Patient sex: F
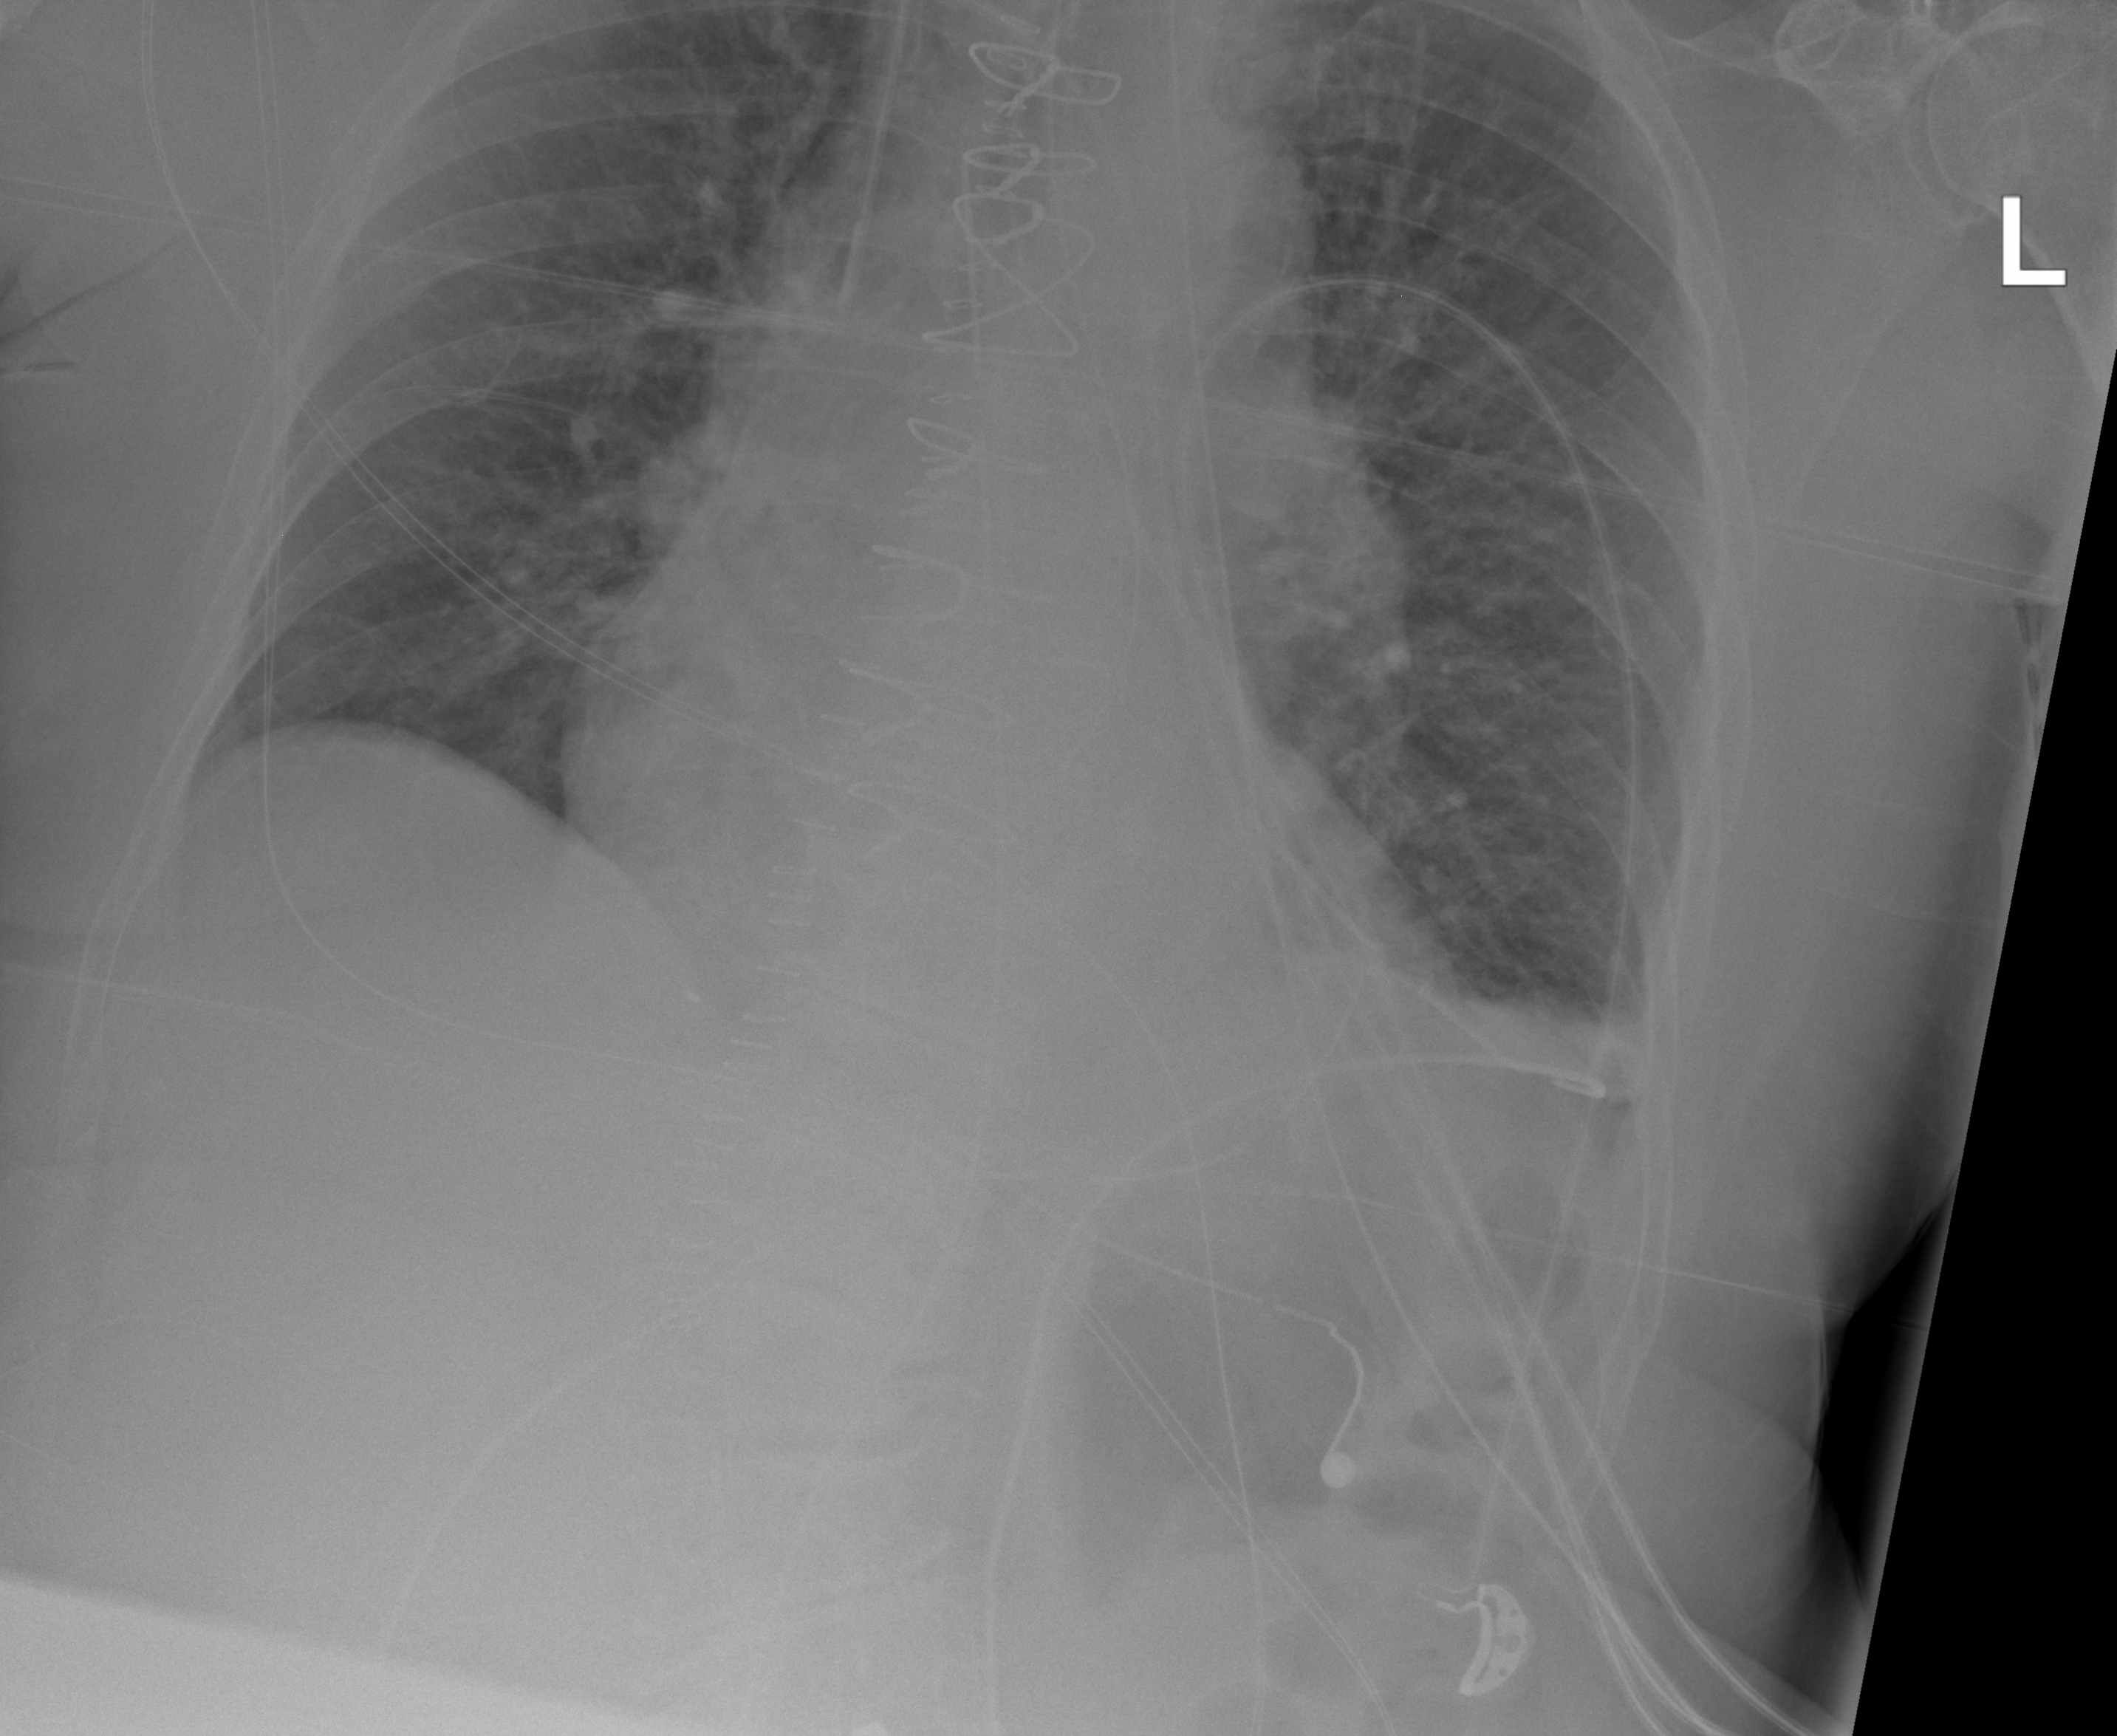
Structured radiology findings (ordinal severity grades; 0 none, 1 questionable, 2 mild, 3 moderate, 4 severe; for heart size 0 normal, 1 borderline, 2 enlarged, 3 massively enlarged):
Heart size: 1
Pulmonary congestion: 2
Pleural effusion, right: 0
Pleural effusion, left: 1
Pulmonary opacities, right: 2
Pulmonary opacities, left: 2
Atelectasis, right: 0
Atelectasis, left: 2